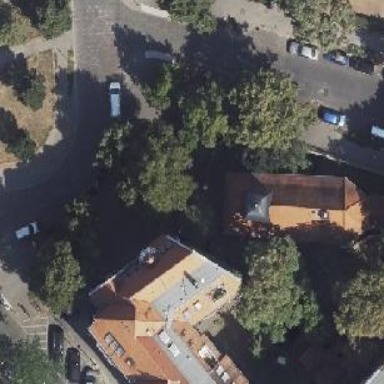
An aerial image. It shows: View of roof with edges.